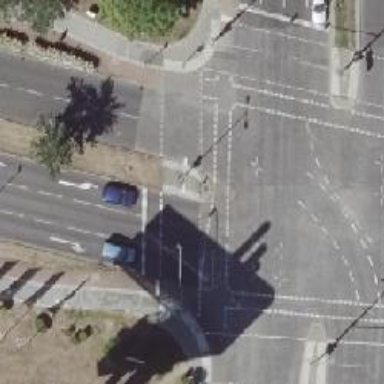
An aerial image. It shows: Road with "give way" sign.